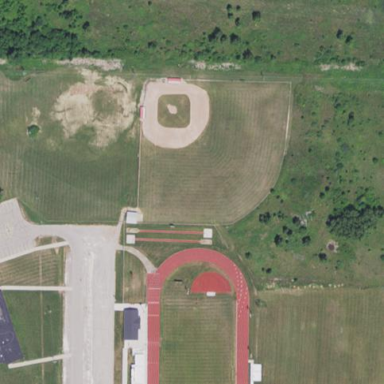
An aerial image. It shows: Baseball pitch for leisure and sports activities.